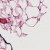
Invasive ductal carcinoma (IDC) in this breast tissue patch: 0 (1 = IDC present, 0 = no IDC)